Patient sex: M
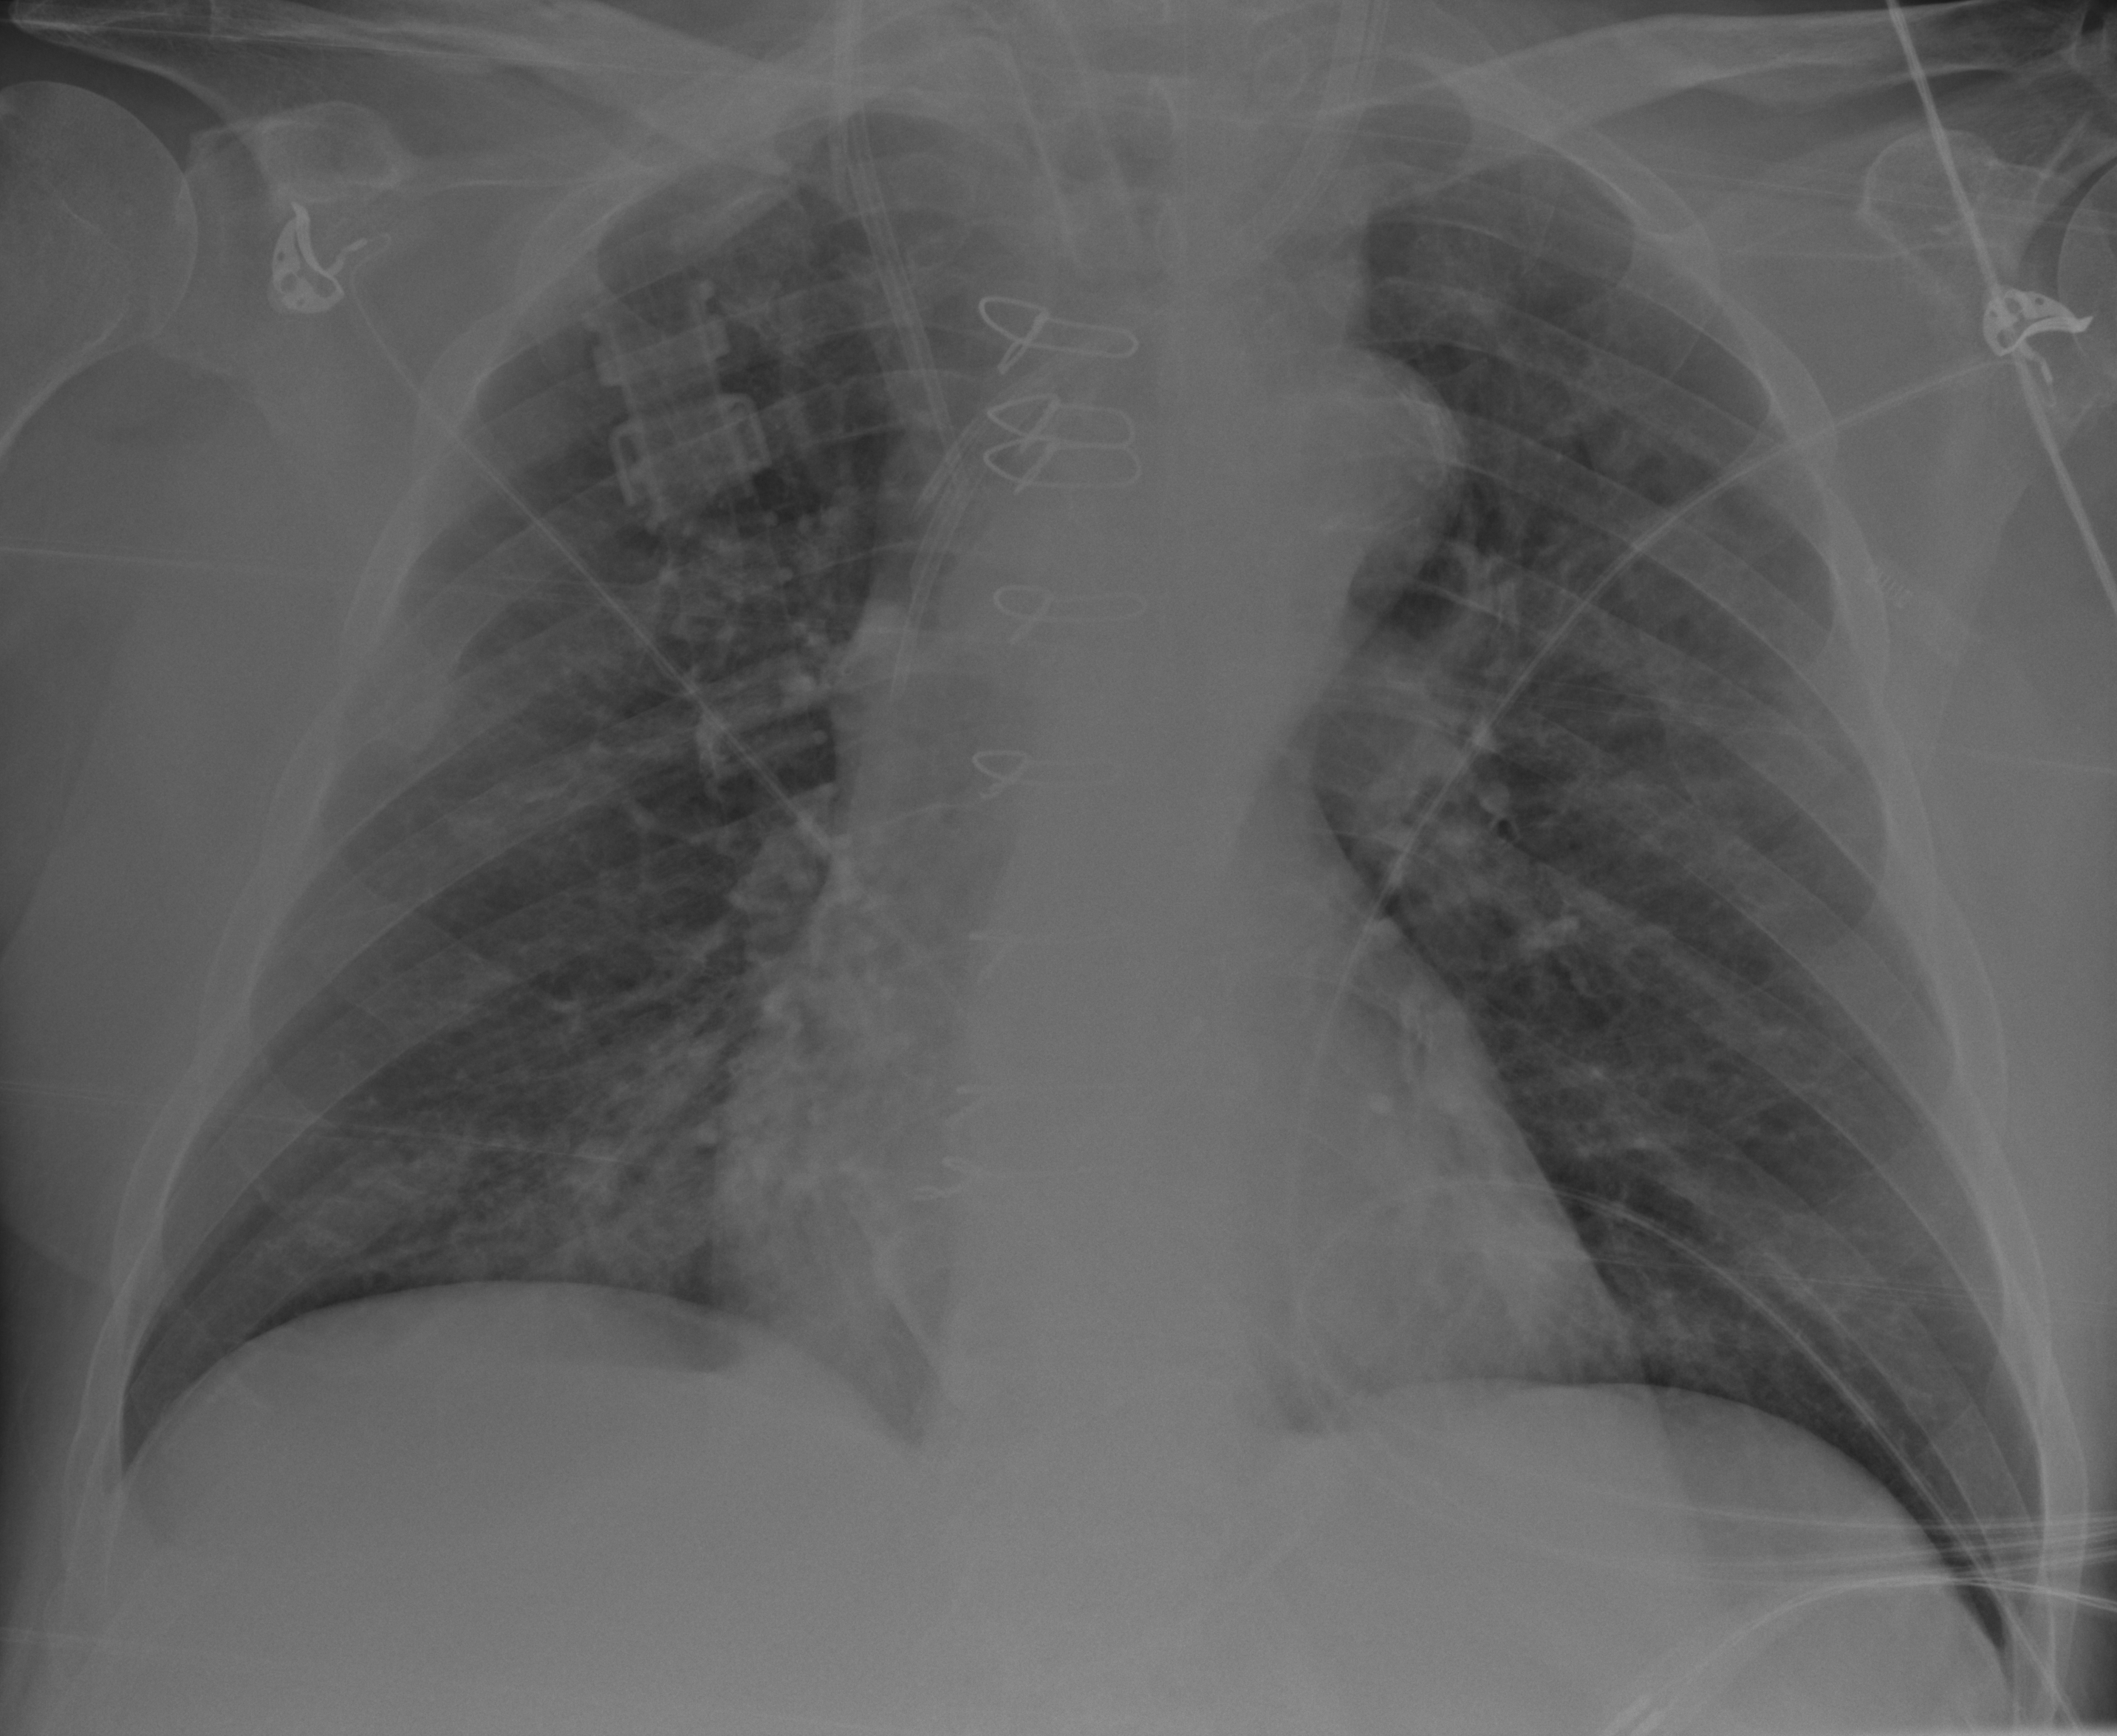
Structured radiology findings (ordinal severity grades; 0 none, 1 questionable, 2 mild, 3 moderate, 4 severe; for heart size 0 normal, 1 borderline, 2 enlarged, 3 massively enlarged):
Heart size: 1
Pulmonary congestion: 2
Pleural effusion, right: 2
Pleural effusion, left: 0
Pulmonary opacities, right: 2
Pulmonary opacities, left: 0
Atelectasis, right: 2
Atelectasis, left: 2